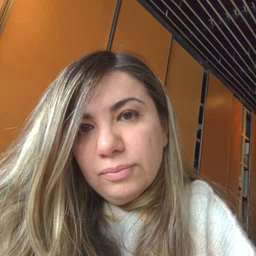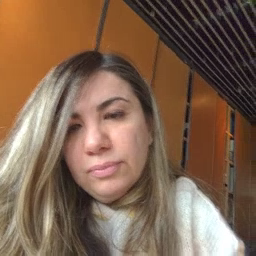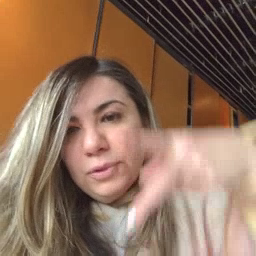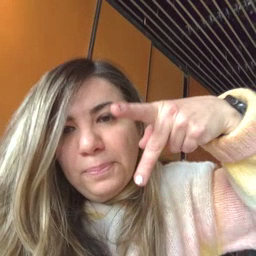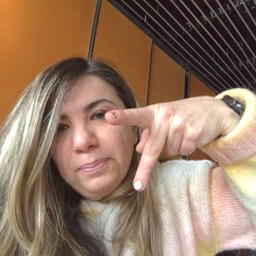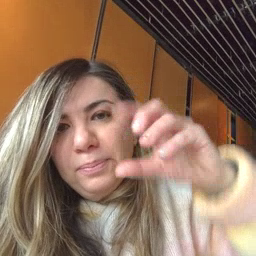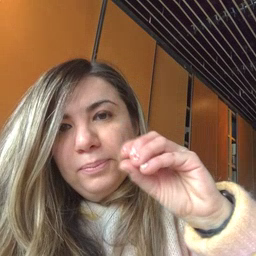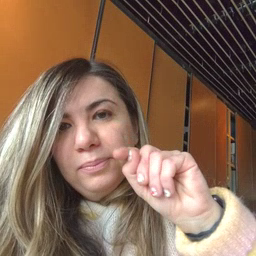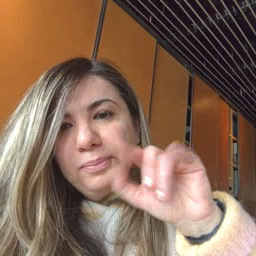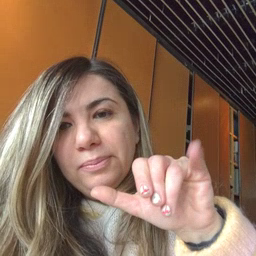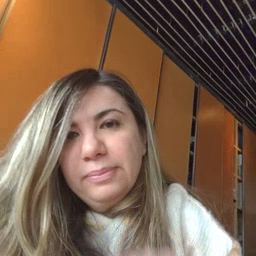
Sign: potty